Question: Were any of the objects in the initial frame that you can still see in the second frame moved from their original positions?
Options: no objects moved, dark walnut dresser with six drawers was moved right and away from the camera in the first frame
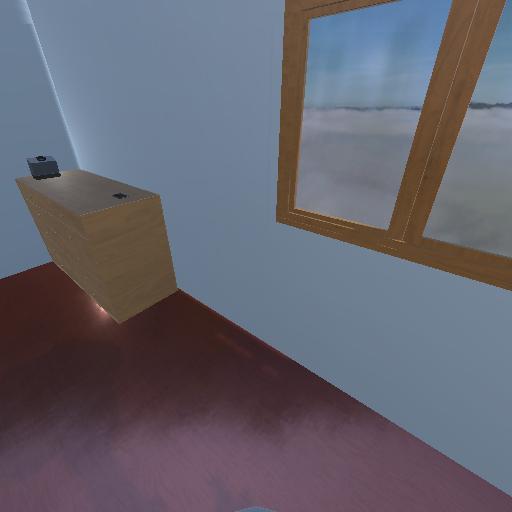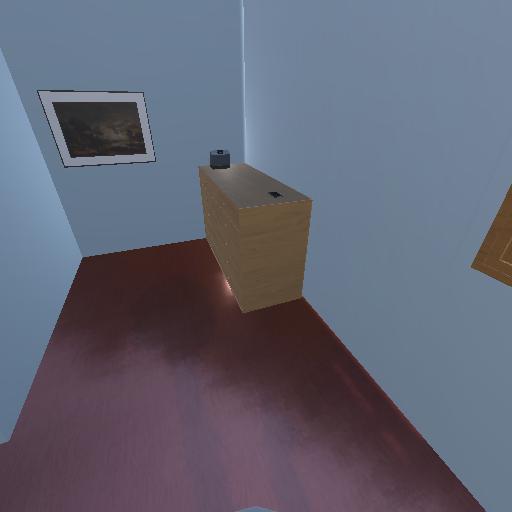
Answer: no objects moved